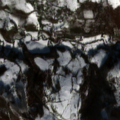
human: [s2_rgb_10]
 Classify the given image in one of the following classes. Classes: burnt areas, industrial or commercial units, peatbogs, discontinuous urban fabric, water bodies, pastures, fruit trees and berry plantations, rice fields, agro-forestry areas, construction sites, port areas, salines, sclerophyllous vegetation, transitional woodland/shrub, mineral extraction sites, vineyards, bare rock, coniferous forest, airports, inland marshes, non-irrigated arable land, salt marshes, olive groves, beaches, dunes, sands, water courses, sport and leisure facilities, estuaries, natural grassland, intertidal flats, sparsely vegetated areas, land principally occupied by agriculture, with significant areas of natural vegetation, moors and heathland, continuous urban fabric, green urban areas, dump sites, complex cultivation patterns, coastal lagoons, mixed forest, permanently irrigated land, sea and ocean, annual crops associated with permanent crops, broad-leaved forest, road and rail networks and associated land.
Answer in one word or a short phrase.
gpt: complex cultivation patterns, land principally occupied by agriculture, with significant areas of natural vegetation, broad-leaved forest, transitional woodland/shrub